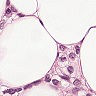
Metastatic tissue present: yes